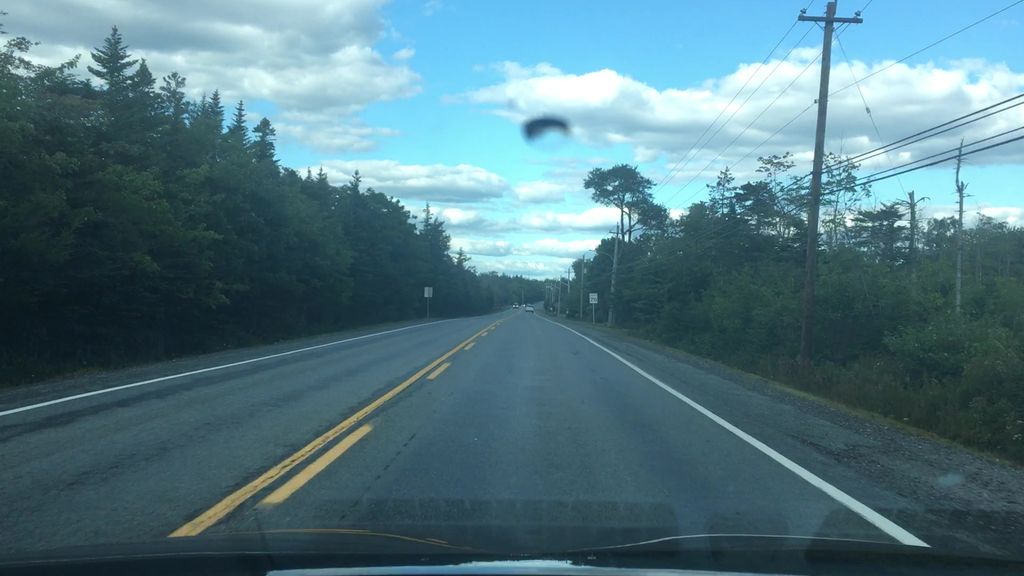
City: halifax